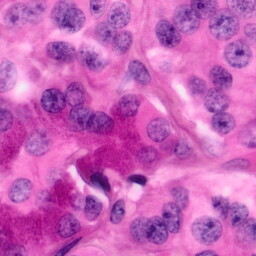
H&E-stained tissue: Pancreatic